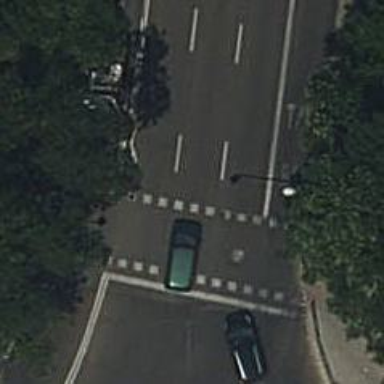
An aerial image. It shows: Zebra crossing with traffic signals.